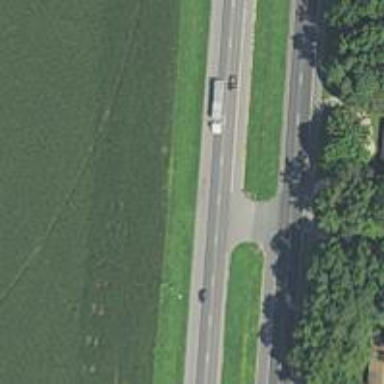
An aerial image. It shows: Trunk link highway.